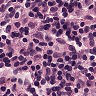
Metastatic tissue present: no